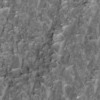
Label: not_dusty